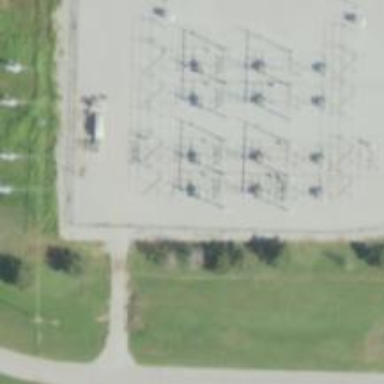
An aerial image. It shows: Switch for power supply.